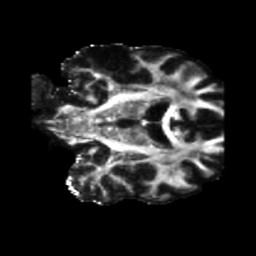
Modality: FA
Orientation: coronal
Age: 63
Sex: male
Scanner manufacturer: siemens
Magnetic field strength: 3 T
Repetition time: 5.25 s
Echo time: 0.08 s